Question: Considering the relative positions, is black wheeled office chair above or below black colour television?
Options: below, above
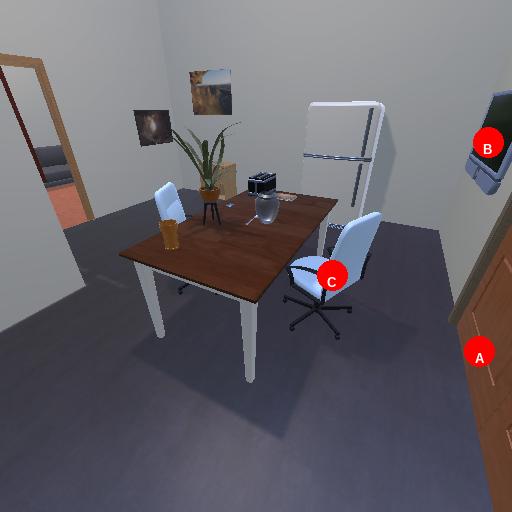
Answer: below